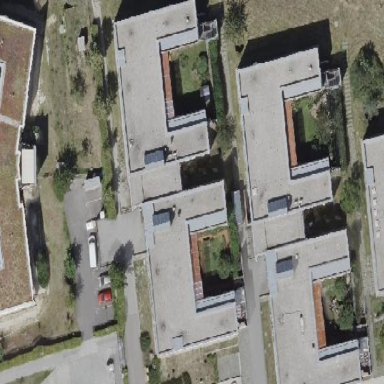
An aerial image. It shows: Hospital building.